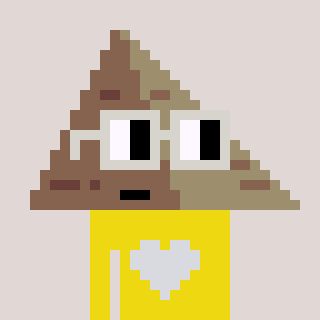
a pixel art character with square light gray glasses, a pyramid-shaped head and a yellow-colored body on a warm background